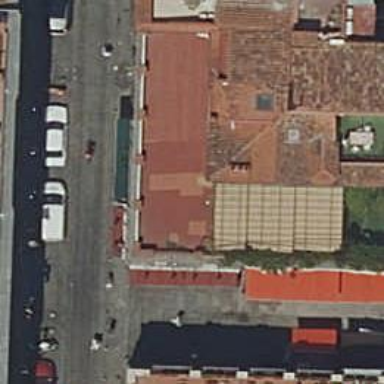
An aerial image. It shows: Restaurant.